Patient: sex M, age 72
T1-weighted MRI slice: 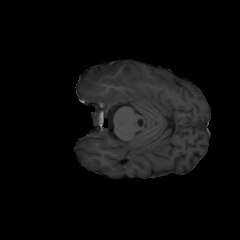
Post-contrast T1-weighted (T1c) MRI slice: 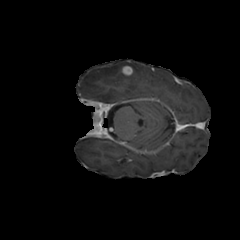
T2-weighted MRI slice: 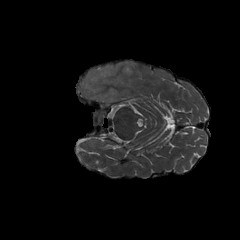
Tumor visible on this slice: yes
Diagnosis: Glioblastoma, IDH-wildtype
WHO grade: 4